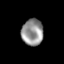
Tissue: lung
Cell type: Myeloid cells
Senescence score: 0.2353
Nuclear area (px): 560
Mean DAPI intensity: 147.805